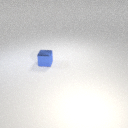
small blue metal cube